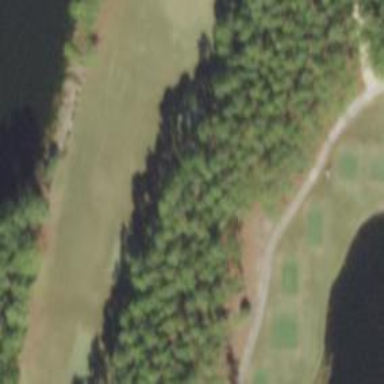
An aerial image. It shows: Service road used as golf cart path.